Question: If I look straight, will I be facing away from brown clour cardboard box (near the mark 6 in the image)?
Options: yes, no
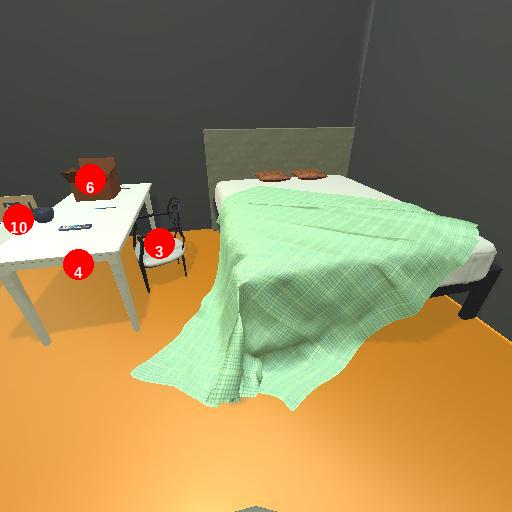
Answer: yes